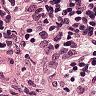
Metastatic tissue present: no